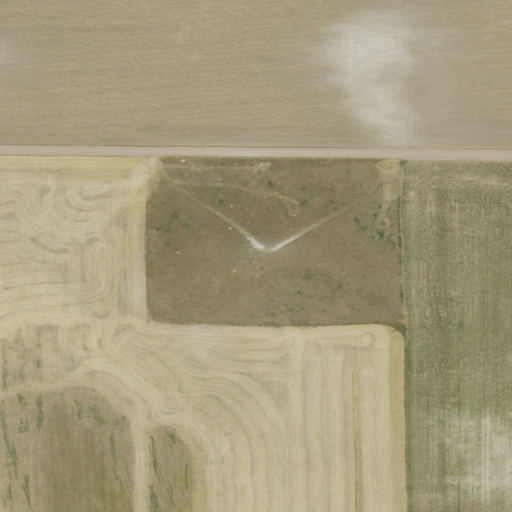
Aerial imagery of mountain in Nebraska named Mount Vernon containing cultivated crops, grassland, open development, low intensity development, and medium intensity development